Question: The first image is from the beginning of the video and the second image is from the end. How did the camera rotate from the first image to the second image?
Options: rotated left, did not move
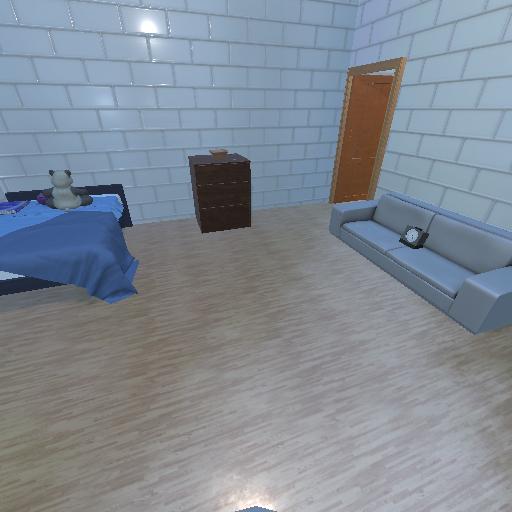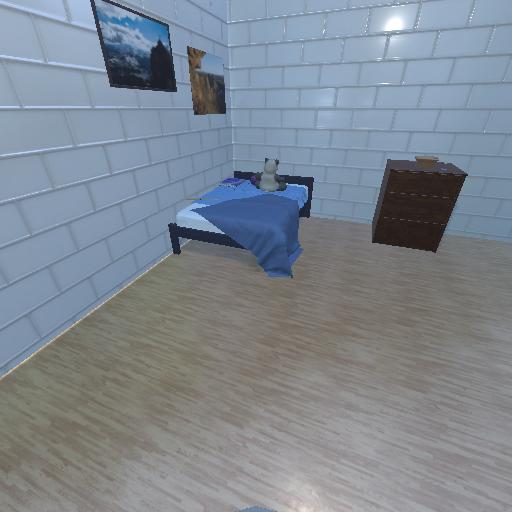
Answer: rotated left